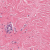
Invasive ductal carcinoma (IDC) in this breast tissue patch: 0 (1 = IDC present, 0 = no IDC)